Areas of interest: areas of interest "Business Office Building"
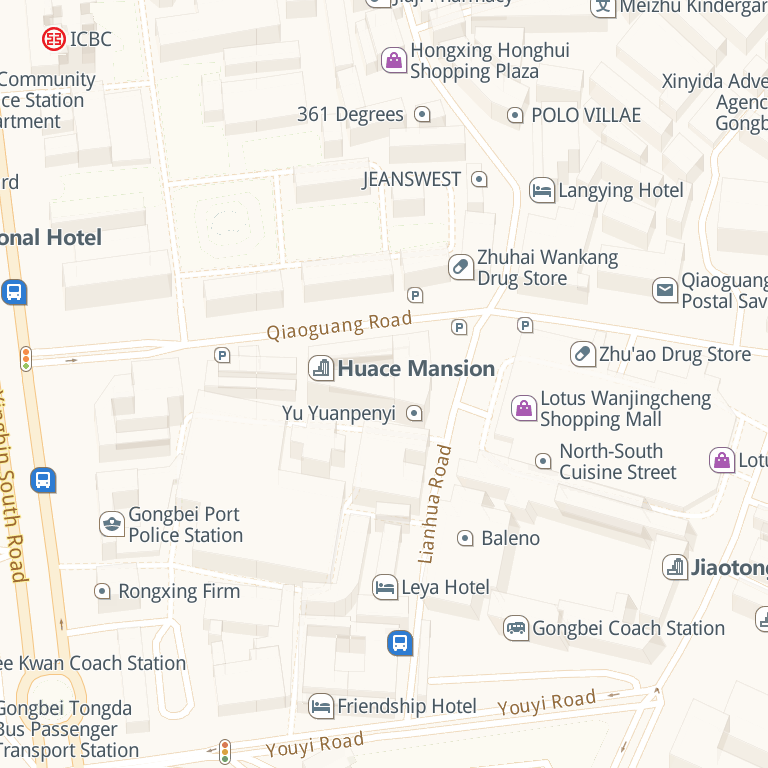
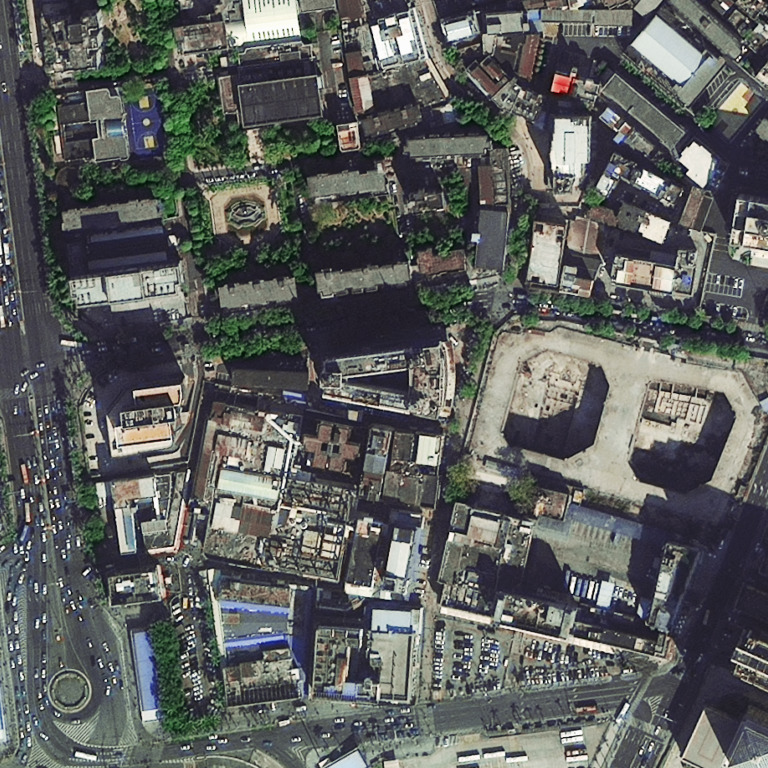